Field crop: maize
Growth stage: 2
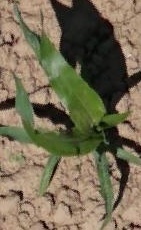
Species: maize